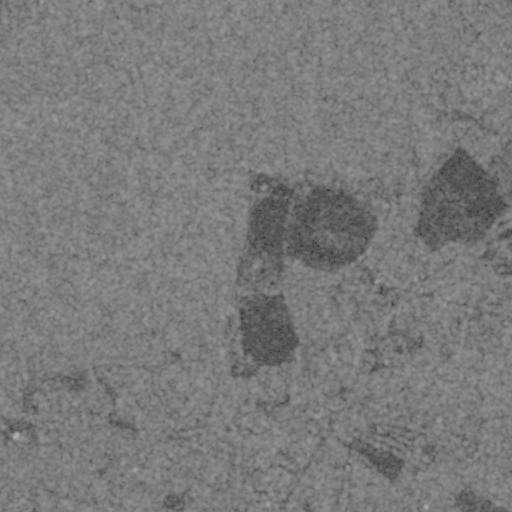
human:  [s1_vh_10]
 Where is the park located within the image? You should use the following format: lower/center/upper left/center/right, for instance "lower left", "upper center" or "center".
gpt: The park is located in the lower right of the image.
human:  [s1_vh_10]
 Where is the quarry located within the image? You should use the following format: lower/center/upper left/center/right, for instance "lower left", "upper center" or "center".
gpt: The quarry is located in the lower left of the image.
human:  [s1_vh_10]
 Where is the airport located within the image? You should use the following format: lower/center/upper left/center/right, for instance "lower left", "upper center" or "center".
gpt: There is no airport in the image.

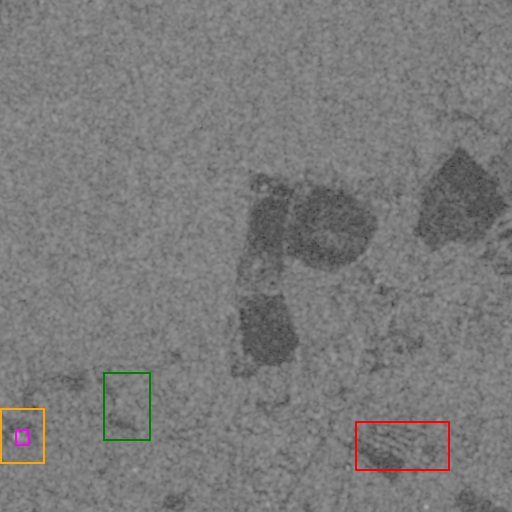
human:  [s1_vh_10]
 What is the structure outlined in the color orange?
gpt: The structure outlined in orange is a crop field.
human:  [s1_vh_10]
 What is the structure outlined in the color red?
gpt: The structure outlined in red is a park.
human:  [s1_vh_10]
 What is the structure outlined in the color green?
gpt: The structure outlined in green is a quarry.
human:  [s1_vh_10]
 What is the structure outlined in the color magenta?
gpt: The structure outlined in magenta is a building.
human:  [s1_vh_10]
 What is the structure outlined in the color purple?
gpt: There is no purple outline.